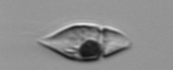
Label: Amphidinium